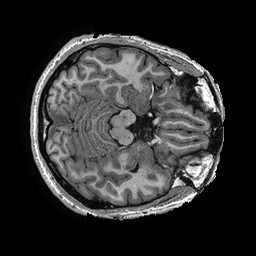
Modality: T1w
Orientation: axial
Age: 35
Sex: male
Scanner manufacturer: ge
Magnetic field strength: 3 T
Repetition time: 0.006952 s
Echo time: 0.00292 s